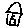
Label: house